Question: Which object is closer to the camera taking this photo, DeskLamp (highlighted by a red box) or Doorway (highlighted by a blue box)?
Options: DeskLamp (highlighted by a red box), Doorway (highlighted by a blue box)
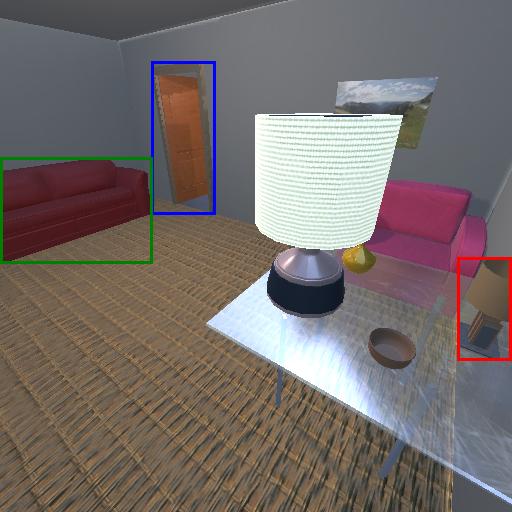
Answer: DeskLamp (highlighted by a red box)